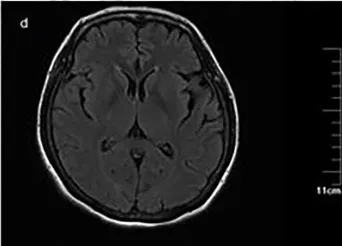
Magnetic resonance imaging and magnetic resonance angiography (MRA) MRI findings were unremarkable. Fluid-attenuated inversion recovery.
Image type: radiology (mri)